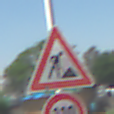
Verkehrszeichen: Arbeitsstelle
Zusatzzeichen unten: Geschwindigkeit110
Umgebung: Outdoor, Nature
Tageszeit: Midday
Wetter: Clear
Licht: Natural
Jahreszeit: NotSpecified
Kontrast: HighContrast